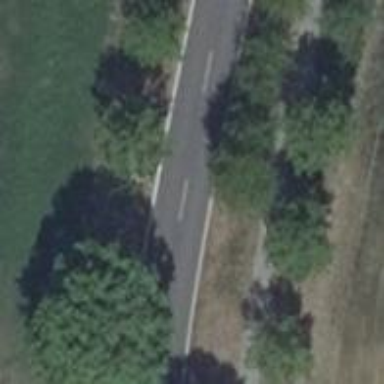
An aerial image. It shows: Tertiary road with asphalt surface.